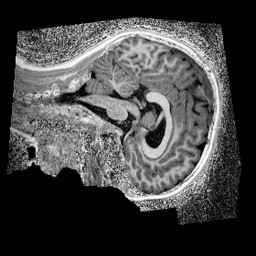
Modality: UNIT1_denoised
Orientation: sagittal
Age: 9
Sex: male
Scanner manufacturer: siemens
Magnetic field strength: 3 T
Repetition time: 4 s
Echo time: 0.00299 s